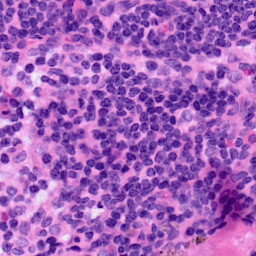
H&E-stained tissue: LymphNode